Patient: sex M, age 34
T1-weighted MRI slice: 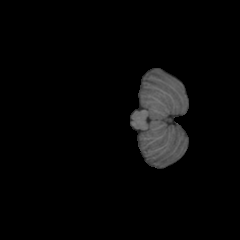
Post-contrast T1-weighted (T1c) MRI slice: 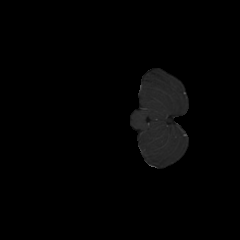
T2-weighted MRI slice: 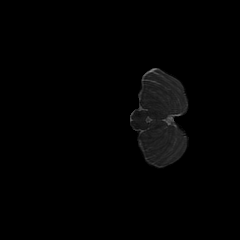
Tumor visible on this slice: no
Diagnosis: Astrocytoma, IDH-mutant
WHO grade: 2